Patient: sex M, age 64
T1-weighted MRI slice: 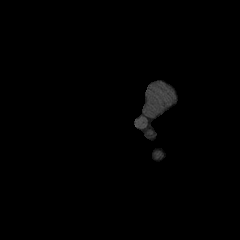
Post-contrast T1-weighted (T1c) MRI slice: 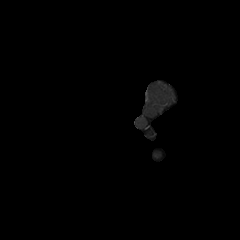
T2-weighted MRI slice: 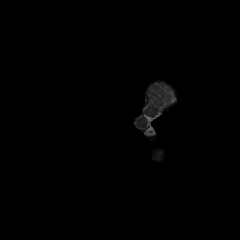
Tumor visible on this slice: no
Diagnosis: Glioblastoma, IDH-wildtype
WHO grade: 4